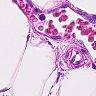
Metastatic tissue present: no